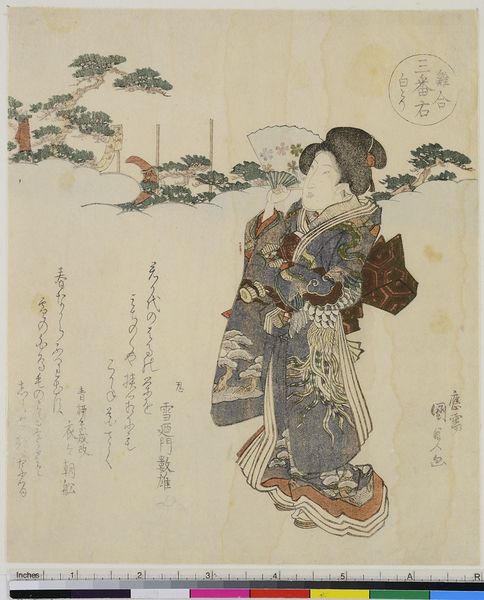
Künstler: Utagawa Kunisada
Standort: Hamburg
Institution: Museum für Kunst und Gewerbe Hamburg
Schlagwörter: baum, weiß, frau, schwarz, fächer, strauch, holzschnitt, japan, schrift, druckgraphik, druckgrafik, tracht, china, arabisch, kiefer, balu, zeit, farbholzschnitt, tradition, kimono, sari, volkstracht, edo, reproduktionen, druckerzeugnisse, bäume, sträucher, blindprägedruck, blinddruck, surimono, zecihen